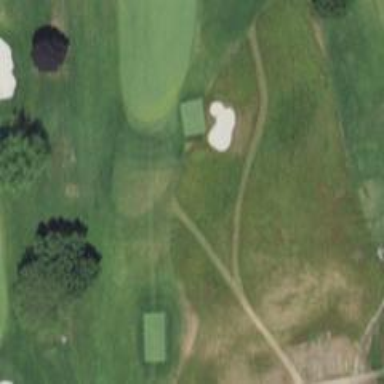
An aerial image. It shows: Golf path.